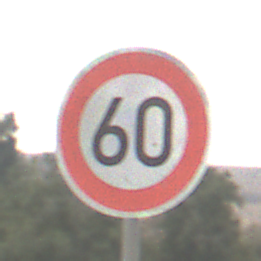
Verkehrszeichen: Geschwindigkeit60
Umgebung: Outdoor, Nature
Tageszeit: MorningAfternoon
Wetter: Overcast
Licht: Natural
Jahreszeit: NotSpecified
Kontrast: LowContrast